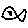
Label: fish